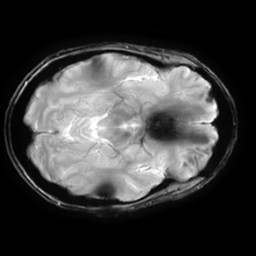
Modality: T2starw
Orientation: axial
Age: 54
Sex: female
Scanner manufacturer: ge
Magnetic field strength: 3 T
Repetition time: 0.65 s
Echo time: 0.02 s